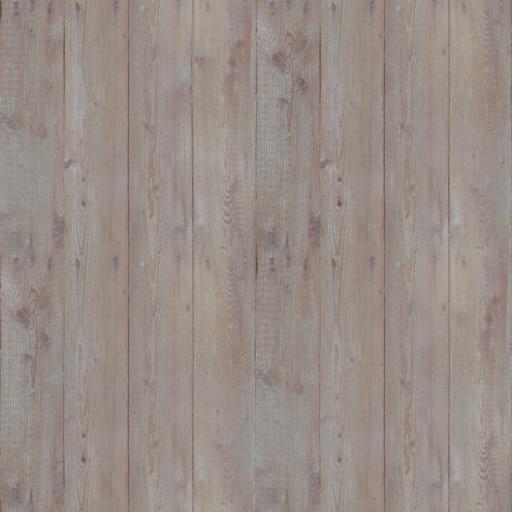
Tags: nails planks rough wood wooden